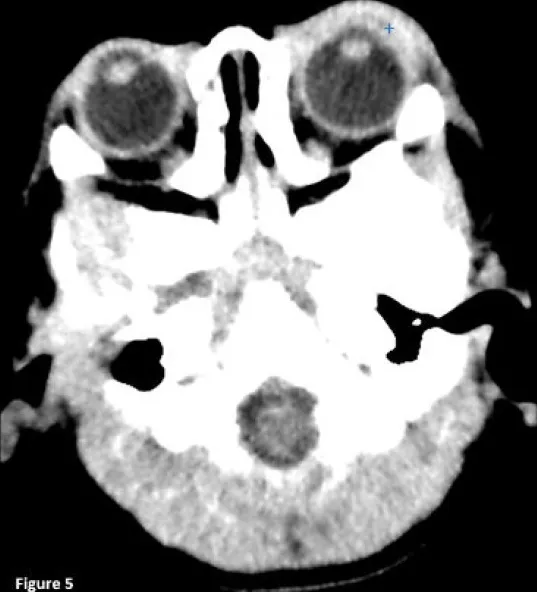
Computed tomography scan of the brain and orbit showing left periorbital soft tissue swelling with no fat stranding [+] representing left periorbital cellulitis.
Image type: radiology (ct)